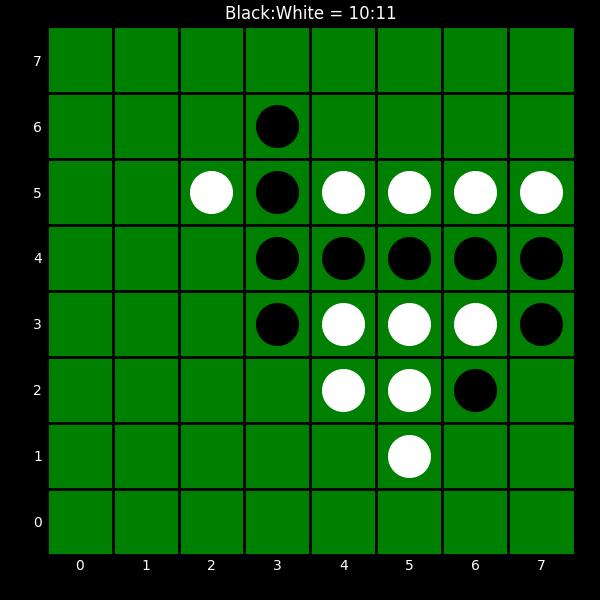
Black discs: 10
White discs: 11